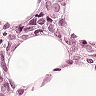
Metastatic tissue present: yes